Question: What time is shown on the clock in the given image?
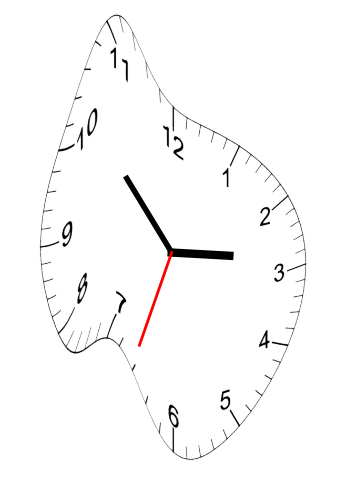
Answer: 02:52:33